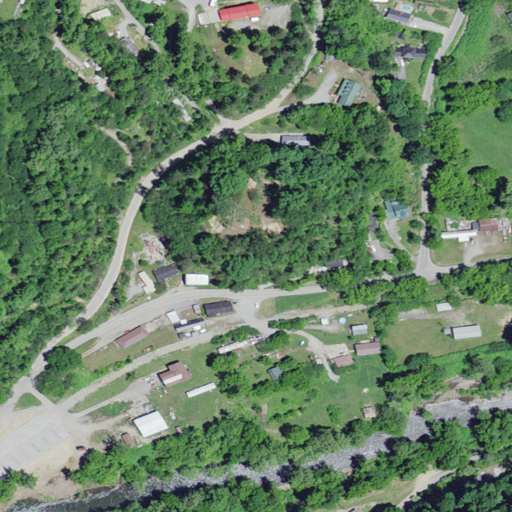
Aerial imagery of plain(s) in Kentucky named Justice Bottom containing deciduous forest, grassland, low intensity development, open development, medium intensity development, mixed forest, and high intensity development